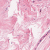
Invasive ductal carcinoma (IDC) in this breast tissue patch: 0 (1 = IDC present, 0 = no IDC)